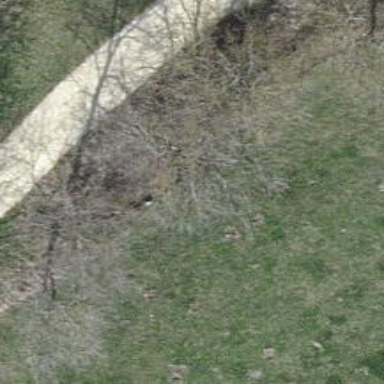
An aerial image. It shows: Hedge barrier.